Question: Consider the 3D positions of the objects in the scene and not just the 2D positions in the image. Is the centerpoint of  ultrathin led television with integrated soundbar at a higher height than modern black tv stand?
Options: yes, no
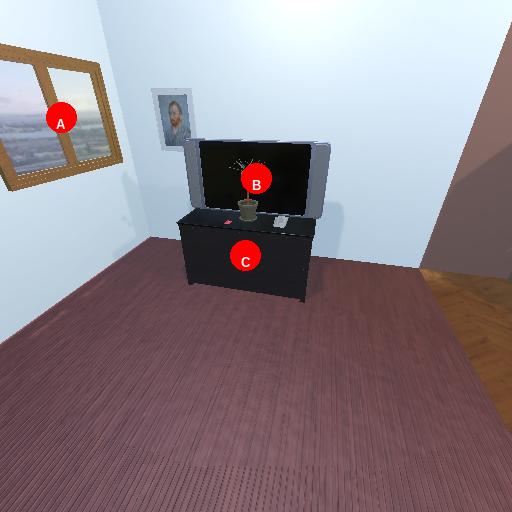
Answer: yes